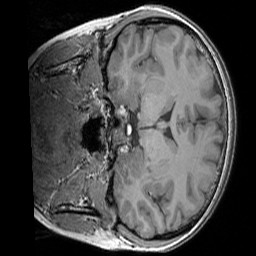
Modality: T1w
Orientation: coronal
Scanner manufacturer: siemens
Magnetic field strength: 3 T
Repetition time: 1.83 s
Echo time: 0.00303 s